Question: I have one sheet (COLLABT) on an excel file that displays some informations from 3 other worksheets (COLLAB1,COLLAB2 and COLLAB3). My problem is that i have duplicates of the results.
Does anyone knows how to fix this?
Here is the code of my macro
'''
Sub COLLABT()
With Sheets("COLLABT")
.Range("A2:O65536").Delete
For Each sh In Sheets
Select Case sh.Name
Case "COLLAB1", "COLLAB2", "COLLAB3"
For lg = 2 To sh.Range("A65536").End(xlUp).Row
LgS = .UsedRange.Rows.Count + 1
.Cells(LgS, 1) = sh.Cells(lg, 1)
.Cells(LgS, 2) = sh.Cells(lg, 2)
.Cells(LgS, 3) = sh.Cells(lg, 3)
.Cells(LgS, 4) = sh.Cells(lg, 4)
.Cells(LgS, 5) = sh.Cells(lg, 5)
.Cells(LgS, 6) = sh.Cells(lg, 6)
.Cells(LgS, 7) = sh.Cells(lg, 7)
.Cells(LgS, 8) = sh.Cells(lg, 8)
.Cells(LgS, 9) = sh.Cells(lg, 9)
.Cells(LgS, 10) = sh.Cells(lg, 10)
.Cells(LgS, 11) = sh.Cells(lg, 11)
.Cells(LgS, 12) = sh.Cells(lg, 12)
.Cells(LgS, 13) = sh.Cells(lg, 13)
.Cells(LgS, 14) = sh.Cells(lg, 14)
.Cells(LgS, 15) = sh.Cells(lg, 15)
Next
End Select
Next
End With
End Sub
'''
Here is the current result
<URL>
Here is what it should be
[
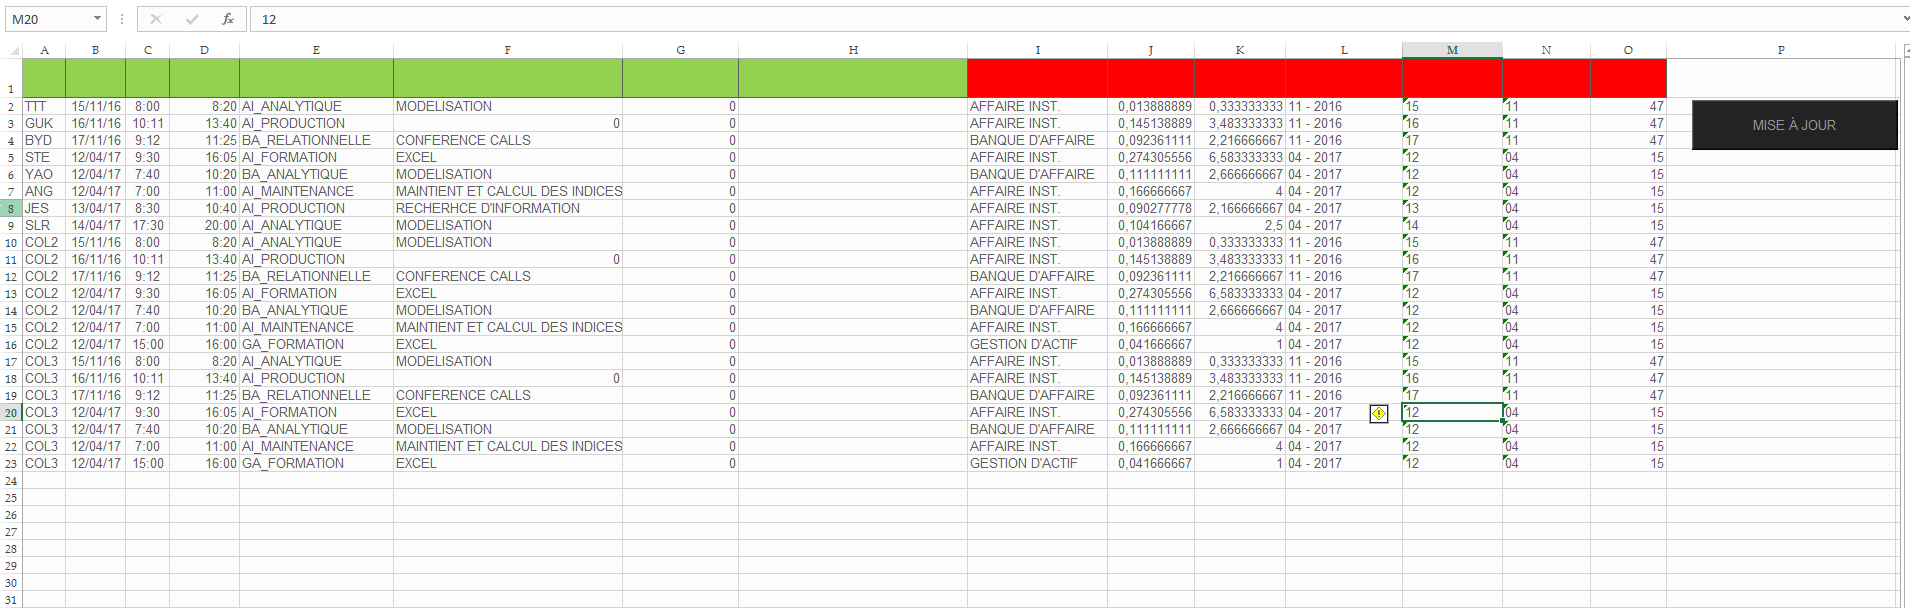
Answer: There are a few things in this code which I instinctively don't like. Such as,
1. It calls a lot of sheet it doesn't want to use.
2. It uses .End(xlUp).Row as the last number in the For ... Next declaration. I distrust this number if it is calculated anew on each loop in which I make changes to worksheets.
3. The code also used .UsedRange.Rows.Count + 1 to introduce instability. I like to take control of my numbers before the looping starts and then keep control of them while looping.
The following code does that.
'''
Sub COLLABT()
Dim ShNames() As String
Dim i As Integer
Dim Rng As Range
Dim Sh As Worksheet
Dim Rsl As Long ' Last row: Source
Dim Rs As Long, Rt ' Row: Source / Target
ShNames = Split("COLLAB1,COLLAB2,COLLAB3", ",")
With Worksheets("COLLABT")
Set Rng = .Range(.Rows(2), .Rows(.UsedRange.Row + .UsedRange.Rows.Count))
Rng.ClearContents
For i = 0 To UBound(ShNames)
Set Sh = Worksheets(ShNames(i))
Rt = .Cells(.Rows.Count, 1).End(xlUp).Row + 1
Rsl = Sh.Cells(Sh.Rows.Count, 1).End(xlUp).Row
For Rs = 2 To Rsl
Set Rng = Sh.Range(Sh.Cells(Rs, 1), Sh.Cells(Rs, 15))
Rng.Copy Destination:=.Cells(Rt, 1)
Rt = Rt + 1
Next Rs
Next i
End With
End Sub
'''
I don't say that any of the above mentioned factors must be to blame, but they might, and if my code doesn't produce the same result that would prove my point.
Frankly, when asked what the real source of the problem might be, I would look at the calling of the procedure first. Is there an event procedure somewhere in the background that reacts to anything the code does and effectively calls it twice? Or, even simpler, is this an error which can only occur during testing, such as the data actually being duplicated in one of the source sheets? That's what I would check first, but since I don't have access to the facts, I wrote code. Please try it.